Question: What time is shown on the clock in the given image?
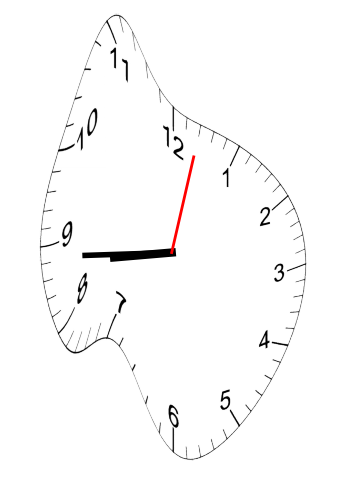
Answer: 08:44:02